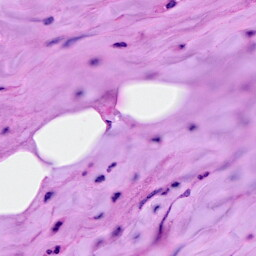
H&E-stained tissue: Breast